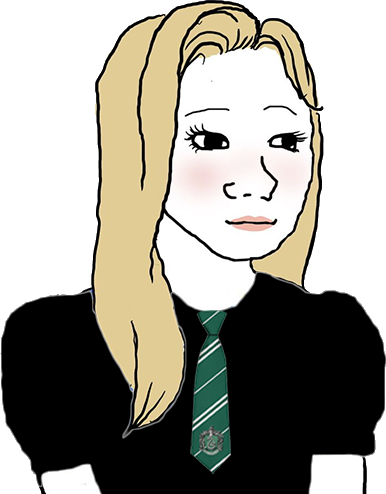
Label: 5_Trad_Wife